Interaction volume radius: 5 \u00c5
Interaction volume height: 15 \u00c5
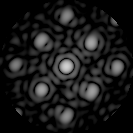
Disorder parameter: 0.1997